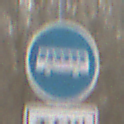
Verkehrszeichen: Busssonderstreifen
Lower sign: BesondereFahrzeugeUndTransportgueter1
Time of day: MorningAfternoon
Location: Outdoor (Nature)
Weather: Clear
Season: Winter
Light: Natural